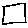
Label: square